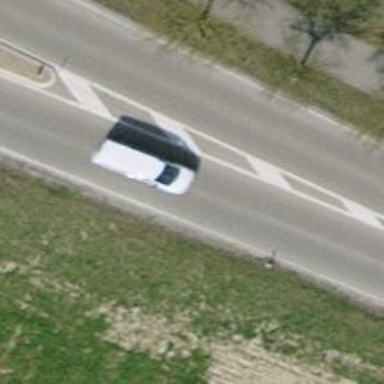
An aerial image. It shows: Street cabinet.